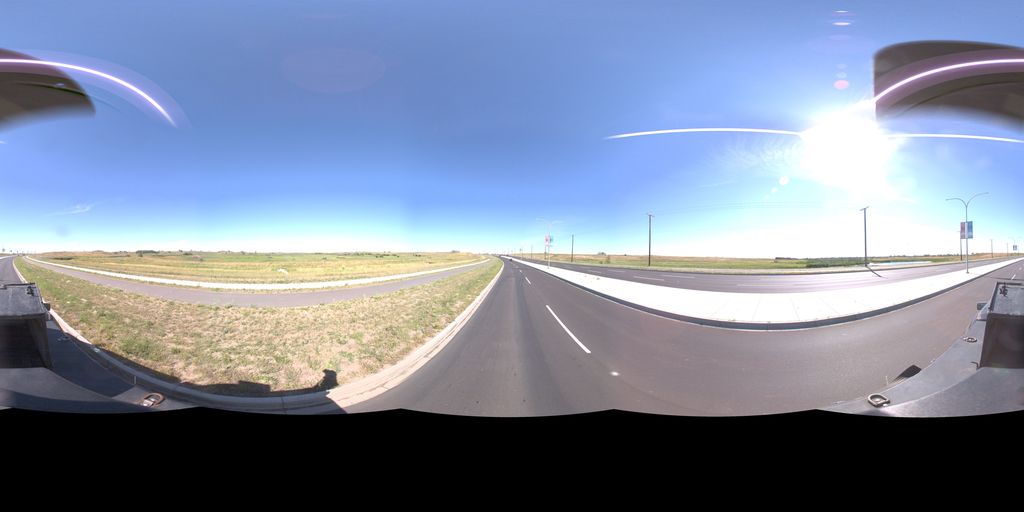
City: saskatoon